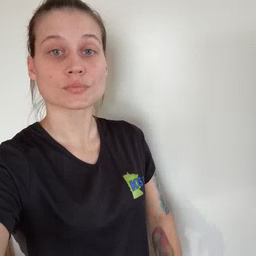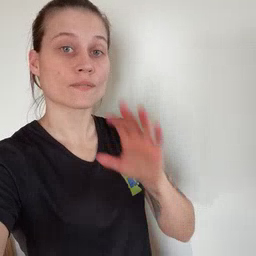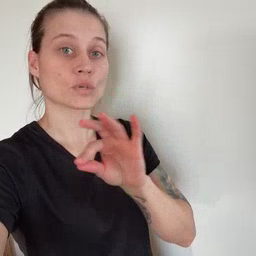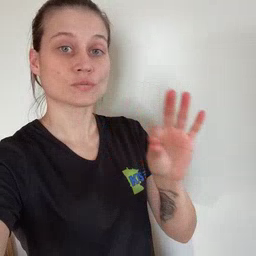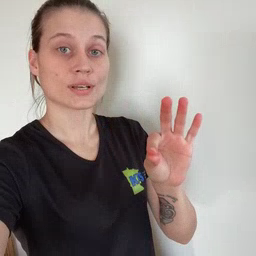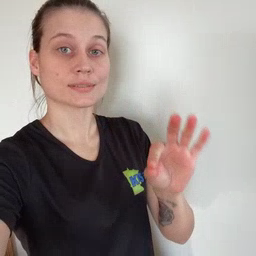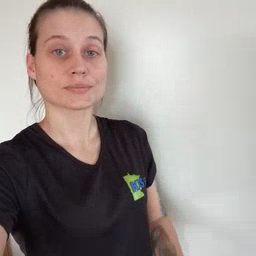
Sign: frenchfries